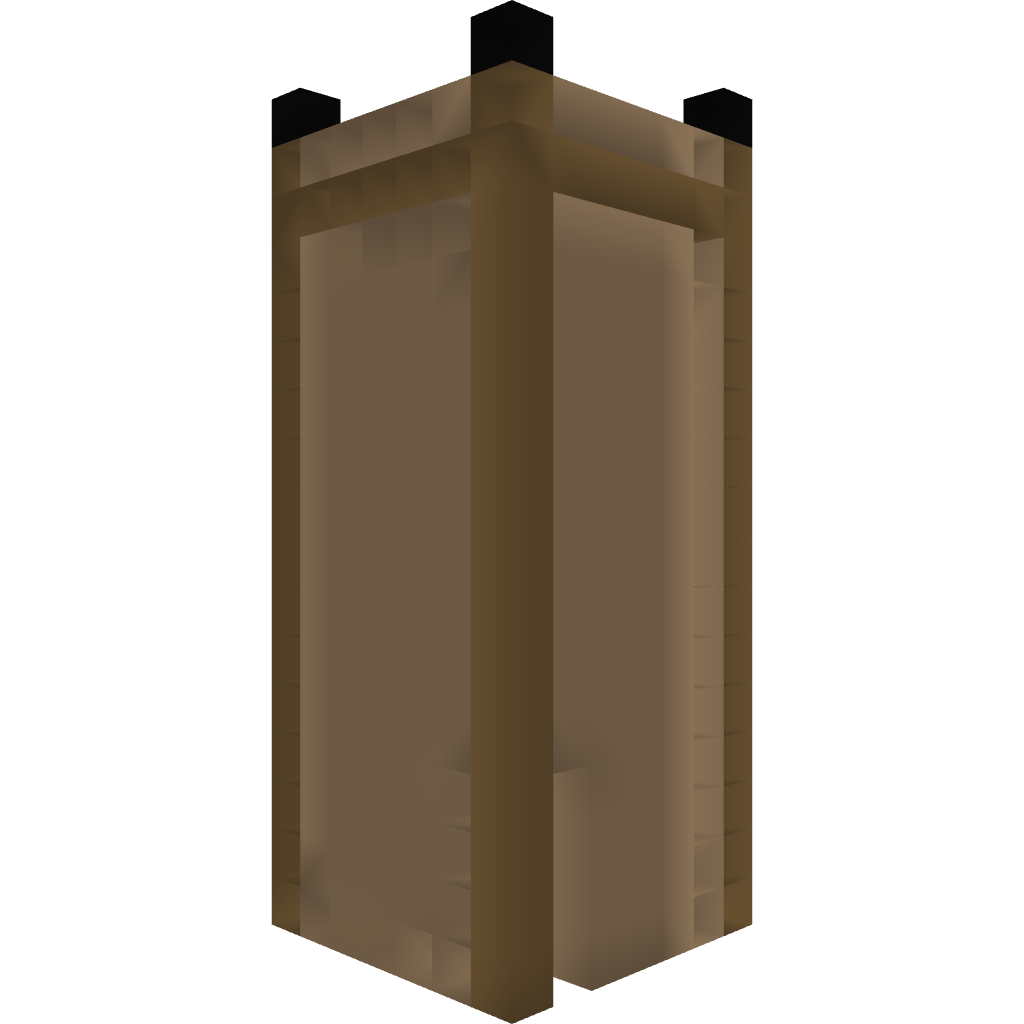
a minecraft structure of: Watch Tower